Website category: book
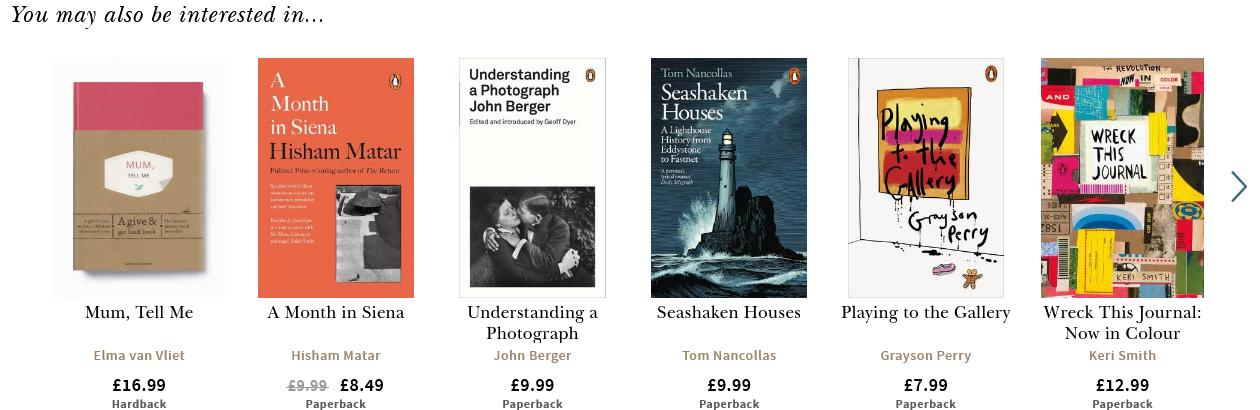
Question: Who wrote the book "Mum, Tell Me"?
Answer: Elma van Vliet

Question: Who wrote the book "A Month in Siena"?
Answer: Hisham Matar

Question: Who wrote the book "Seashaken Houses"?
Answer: Tom Nancollas

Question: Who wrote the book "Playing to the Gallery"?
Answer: Grayson Perry

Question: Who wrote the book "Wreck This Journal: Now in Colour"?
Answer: Keri Smith

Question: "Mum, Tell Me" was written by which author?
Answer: Elma van Vliet

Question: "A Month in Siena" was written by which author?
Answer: Hisham Matar

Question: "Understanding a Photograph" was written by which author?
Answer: John Berger

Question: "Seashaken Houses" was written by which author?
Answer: Tom Nancollas

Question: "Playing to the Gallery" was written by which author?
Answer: Grayson Perry

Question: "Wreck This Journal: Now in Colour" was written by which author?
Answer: Keri Smith

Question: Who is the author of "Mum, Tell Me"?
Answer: Elma van Vliet

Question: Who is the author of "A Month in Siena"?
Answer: Hisham Matar

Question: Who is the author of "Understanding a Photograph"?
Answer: John Berger

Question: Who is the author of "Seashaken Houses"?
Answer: Tom Nancollas

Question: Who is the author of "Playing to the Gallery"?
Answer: Grayson Perry

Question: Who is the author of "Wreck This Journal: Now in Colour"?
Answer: Keri Smith

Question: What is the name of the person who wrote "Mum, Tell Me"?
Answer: Elma van Vliet

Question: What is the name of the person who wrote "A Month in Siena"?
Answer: Hisham Matar

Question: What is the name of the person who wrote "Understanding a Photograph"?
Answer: John Berger

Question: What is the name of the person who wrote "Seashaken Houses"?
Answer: Tom Nancollas

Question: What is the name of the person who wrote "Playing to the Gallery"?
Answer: Grayson Perry

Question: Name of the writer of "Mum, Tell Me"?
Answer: Elma van Vliet

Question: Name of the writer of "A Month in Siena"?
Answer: Hisham Matar

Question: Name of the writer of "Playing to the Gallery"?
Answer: Grayson Perry

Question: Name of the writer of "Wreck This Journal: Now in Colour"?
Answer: Keri Smith

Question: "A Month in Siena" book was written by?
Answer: Hisham Matar

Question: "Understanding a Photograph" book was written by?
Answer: John Berger

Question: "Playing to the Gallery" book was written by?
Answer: Grayson Perry

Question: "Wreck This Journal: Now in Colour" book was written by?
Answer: Keri Smith

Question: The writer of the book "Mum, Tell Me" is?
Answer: Elma van Vliet

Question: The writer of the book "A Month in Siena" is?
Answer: Hisham Matar

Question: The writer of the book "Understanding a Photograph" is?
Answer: John Berger

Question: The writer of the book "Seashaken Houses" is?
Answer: Tom Nancollas

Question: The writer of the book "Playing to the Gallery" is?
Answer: Grayson Perry

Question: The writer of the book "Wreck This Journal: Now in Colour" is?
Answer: Keri Smith

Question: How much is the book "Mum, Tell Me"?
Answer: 16.99

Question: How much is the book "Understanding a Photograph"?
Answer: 9.99

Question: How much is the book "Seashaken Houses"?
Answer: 9.99

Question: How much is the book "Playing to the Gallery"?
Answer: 7.99

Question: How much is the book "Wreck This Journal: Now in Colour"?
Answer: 12.99

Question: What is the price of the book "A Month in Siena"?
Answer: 8.49

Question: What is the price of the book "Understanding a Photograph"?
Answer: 9.99

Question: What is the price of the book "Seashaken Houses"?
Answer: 9.99

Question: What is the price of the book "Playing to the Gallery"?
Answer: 7.99

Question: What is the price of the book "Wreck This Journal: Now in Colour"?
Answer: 12.99

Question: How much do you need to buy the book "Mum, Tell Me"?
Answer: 16.99

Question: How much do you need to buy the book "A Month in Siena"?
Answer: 8.49

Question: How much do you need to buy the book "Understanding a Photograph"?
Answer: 9.99

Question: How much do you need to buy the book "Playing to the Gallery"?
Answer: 7.99

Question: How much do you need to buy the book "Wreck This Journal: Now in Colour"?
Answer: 12.99

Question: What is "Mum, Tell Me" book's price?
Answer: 16.99

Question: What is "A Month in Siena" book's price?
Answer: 8.49

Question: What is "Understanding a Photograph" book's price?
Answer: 9.99

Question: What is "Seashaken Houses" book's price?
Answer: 9.99

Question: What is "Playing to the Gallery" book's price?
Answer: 7.99

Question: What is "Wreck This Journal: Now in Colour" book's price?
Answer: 12.99

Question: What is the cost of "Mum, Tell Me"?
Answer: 16.99

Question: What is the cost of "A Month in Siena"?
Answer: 8.49

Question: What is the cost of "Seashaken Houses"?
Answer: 9.99

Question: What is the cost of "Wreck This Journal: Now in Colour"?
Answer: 12.99

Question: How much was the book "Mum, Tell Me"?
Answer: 16.99

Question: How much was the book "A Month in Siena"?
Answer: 8.49

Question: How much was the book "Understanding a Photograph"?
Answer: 9.99